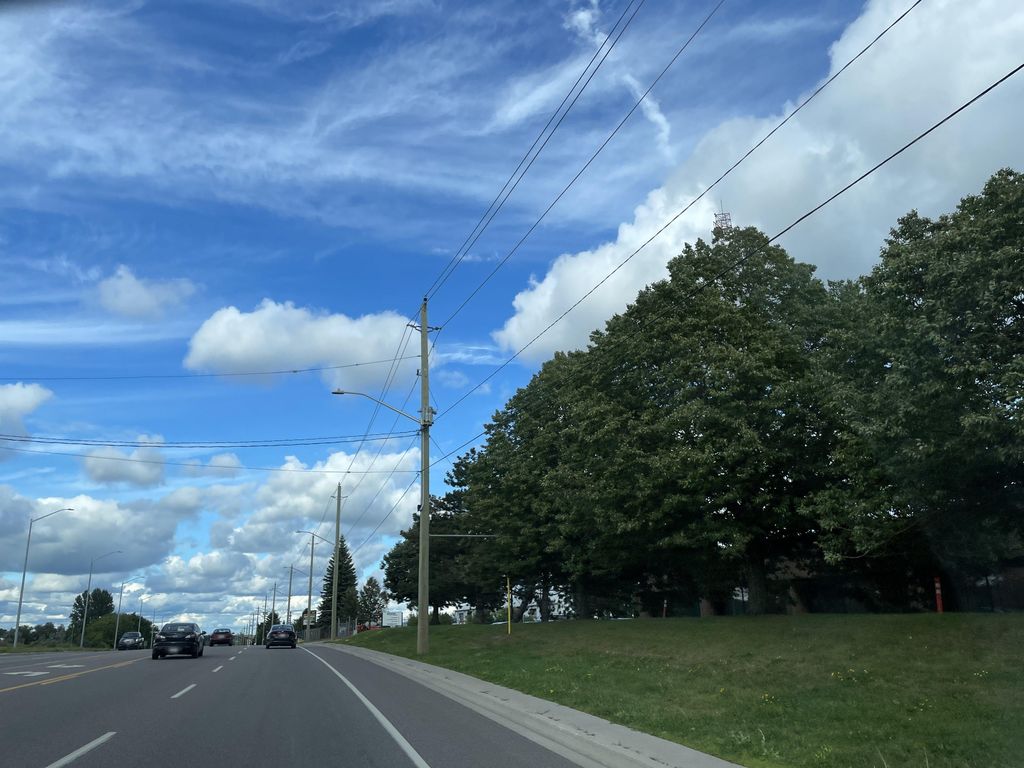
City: kitchener-waterloo